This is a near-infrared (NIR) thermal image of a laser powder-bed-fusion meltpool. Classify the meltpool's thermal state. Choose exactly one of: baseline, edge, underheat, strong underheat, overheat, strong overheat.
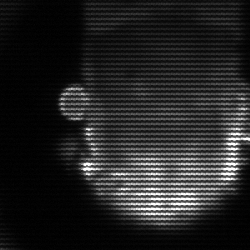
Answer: baseline